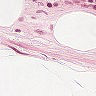
Metastatic tissue present: no